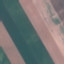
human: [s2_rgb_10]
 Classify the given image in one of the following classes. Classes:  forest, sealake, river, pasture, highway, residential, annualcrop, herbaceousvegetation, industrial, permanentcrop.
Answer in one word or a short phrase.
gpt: AnnualCrop